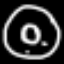
Label: donut